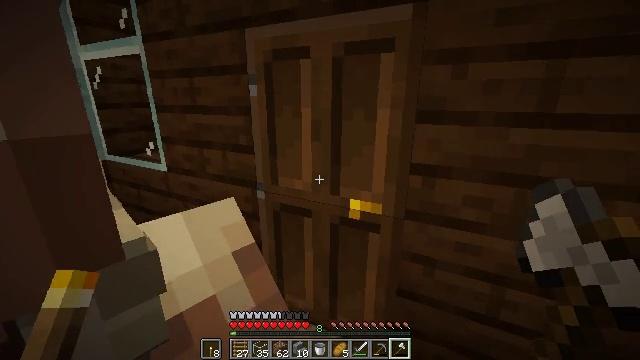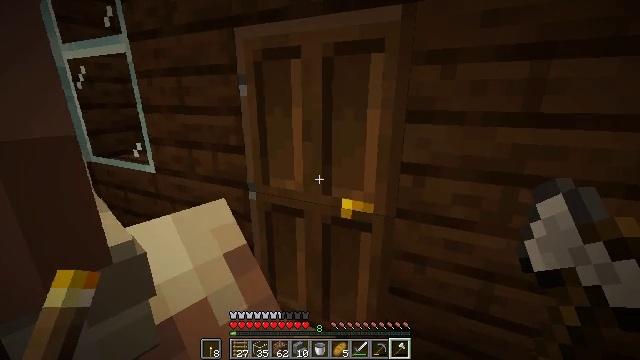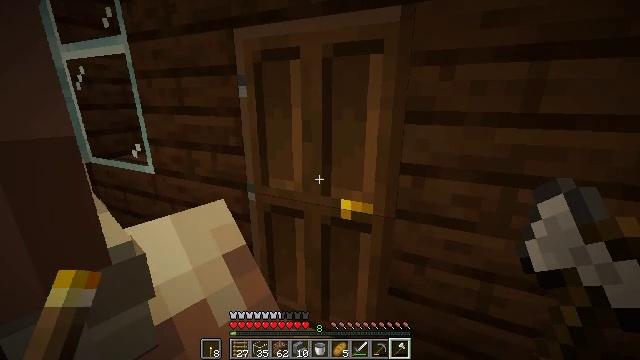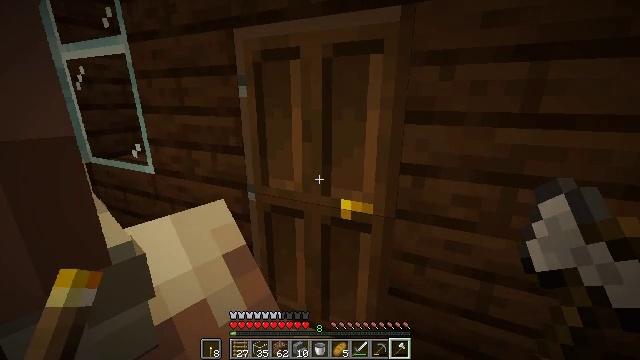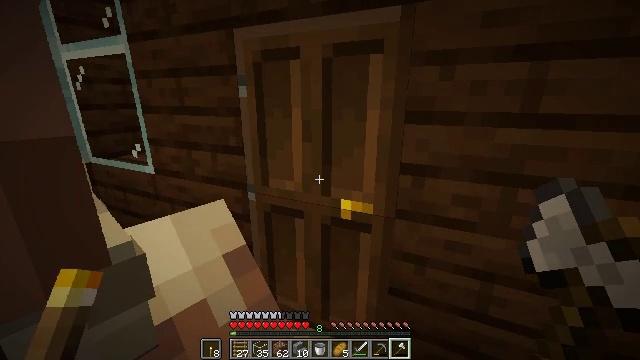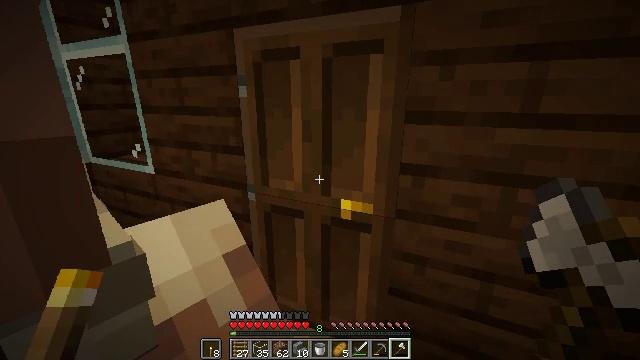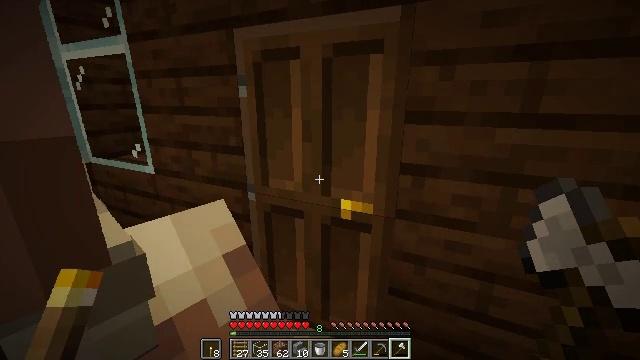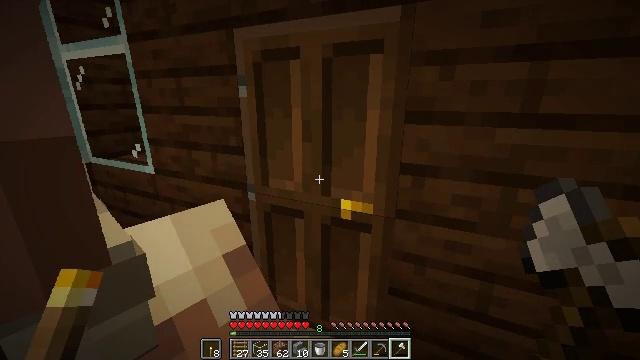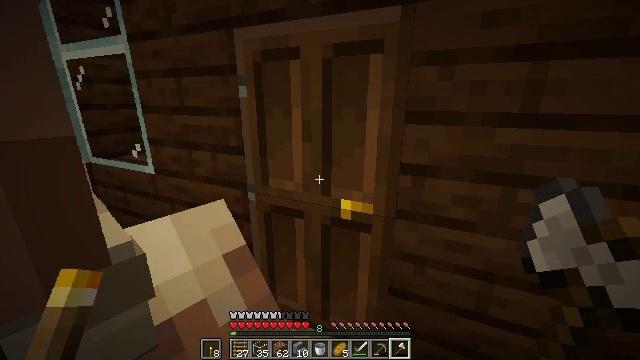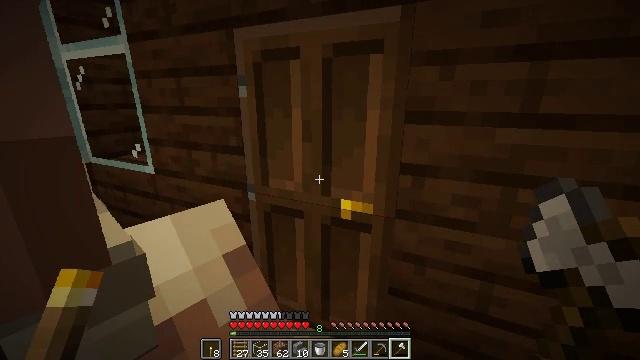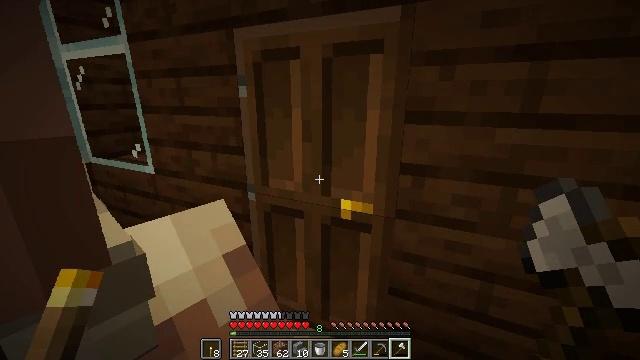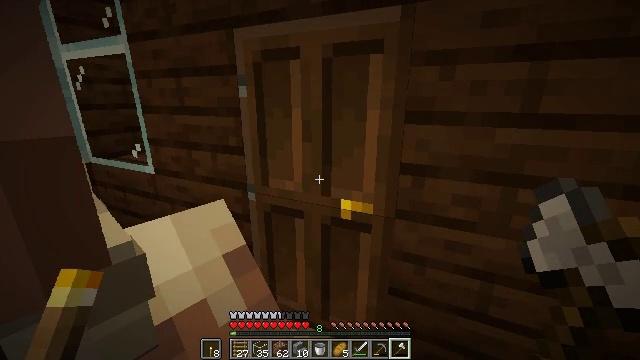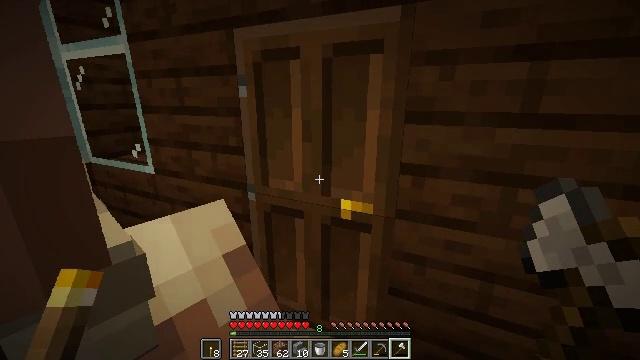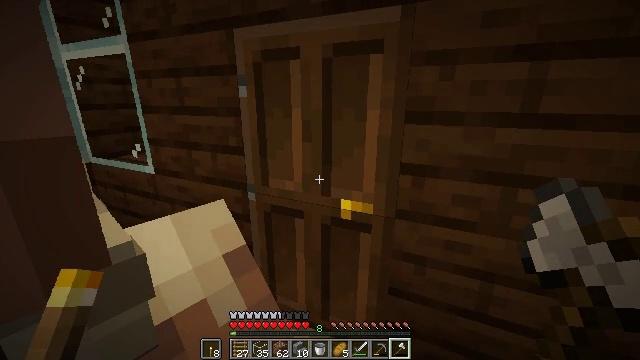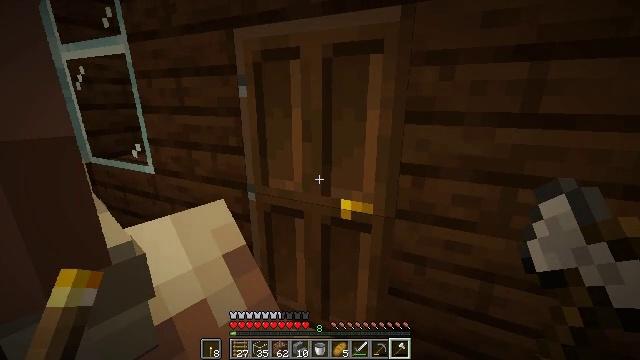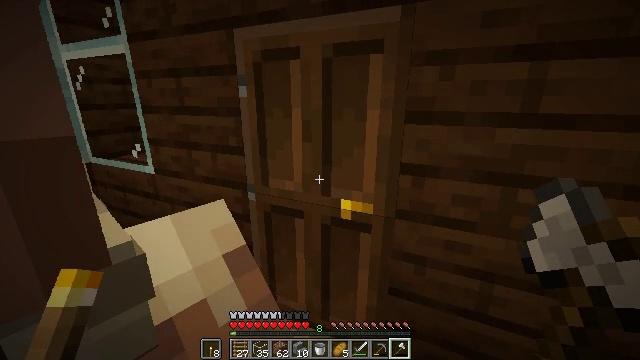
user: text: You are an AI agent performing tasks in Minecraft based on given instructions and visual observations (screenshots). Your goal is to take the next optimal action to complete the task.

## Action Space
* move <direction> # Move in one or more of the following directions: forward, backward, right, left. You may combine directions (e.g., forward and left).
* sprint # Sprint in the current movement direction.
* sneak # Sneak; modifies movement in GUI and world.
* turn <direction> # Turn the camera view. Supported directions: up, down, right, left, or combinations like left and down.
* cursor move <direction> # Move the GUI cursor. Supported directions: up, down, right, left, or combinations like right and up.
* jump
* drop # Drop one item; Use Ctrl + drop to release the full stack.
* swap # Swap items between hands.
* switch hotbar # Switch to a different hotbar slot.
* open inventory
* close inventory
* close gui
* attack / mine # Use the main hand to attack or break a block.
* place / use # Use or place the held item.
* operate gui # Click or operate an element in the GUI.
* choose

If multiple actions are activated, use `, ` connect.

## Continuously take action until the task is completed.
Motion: motion action
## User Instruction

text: Left click the dark oak door to mine it.
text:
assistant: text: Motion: turn right
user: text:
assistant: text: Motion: no_op
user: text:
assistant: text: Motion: no_op
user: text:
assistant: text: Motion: no_op
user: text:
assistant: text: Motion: no_op
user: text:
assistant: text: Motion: no_op
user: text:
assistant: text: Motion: no_op
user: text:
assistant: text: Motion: no_op
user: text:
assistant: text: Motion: no_op
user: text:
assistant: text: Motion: no_op
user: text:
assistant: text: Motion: no_op
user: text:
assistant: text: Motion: no_op
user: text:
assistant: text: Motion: no_op
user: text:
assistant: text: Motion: no_op
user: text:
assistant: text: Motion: no_op
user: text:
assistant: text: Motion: no_op
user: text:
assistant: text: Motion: no_op
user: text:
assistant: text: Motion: no_op
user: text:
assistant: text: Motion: no_op
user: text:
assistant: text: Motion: no_op
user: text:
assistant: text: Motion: no_op
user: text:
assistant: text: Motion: no_op
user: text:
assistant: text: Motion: attack / mine
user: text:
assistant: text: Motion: attack / mine
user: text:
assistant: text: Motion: attack / mine
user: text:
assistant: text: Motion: attack / mine
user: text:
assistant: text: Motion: attack / mine
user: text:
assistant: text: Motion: attack / mine
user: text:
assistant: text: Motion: attack / mine
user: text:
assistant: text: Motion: attack / mine